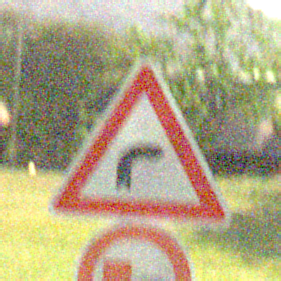
Verkehrszeichen: KurveRechts
Zusatzzeichen unten: UeberholverbotKraftfahrzeuge
Umgebung: Outdoor, Nature
Tageszeit: Night
Wetter: Clear
Licht: Natural
Jahreszeit: NotSpecified
Kontrast: HighContrast